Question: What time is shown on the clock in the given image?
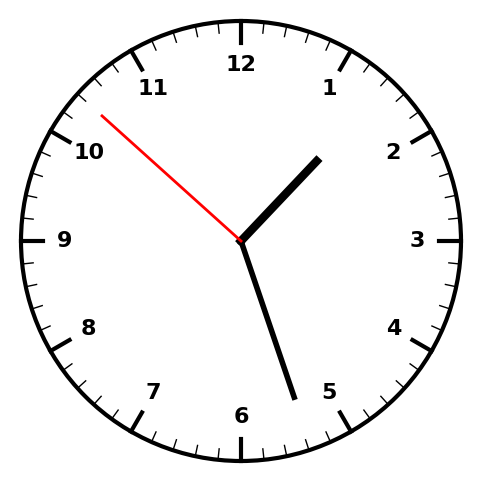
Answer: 01:26:52